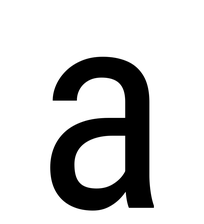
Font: Roboto_Condensed_Regular